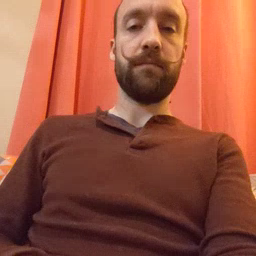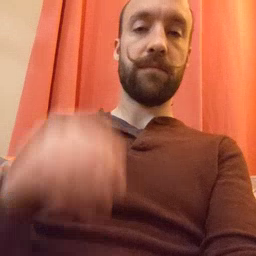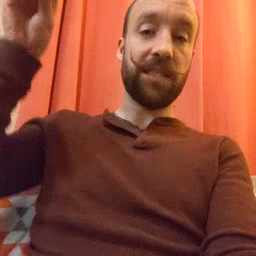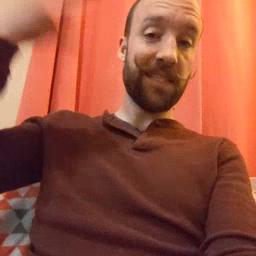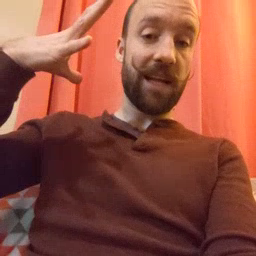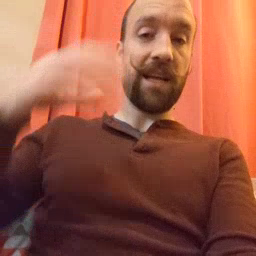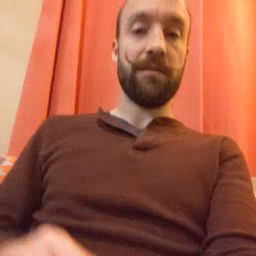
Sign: sun